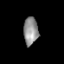
Tissue: lung
Cell type: Endothelial cells
Senescence score: 0.5898
Nuclear area (px): 395
Mean DAPI intensity: 145.749